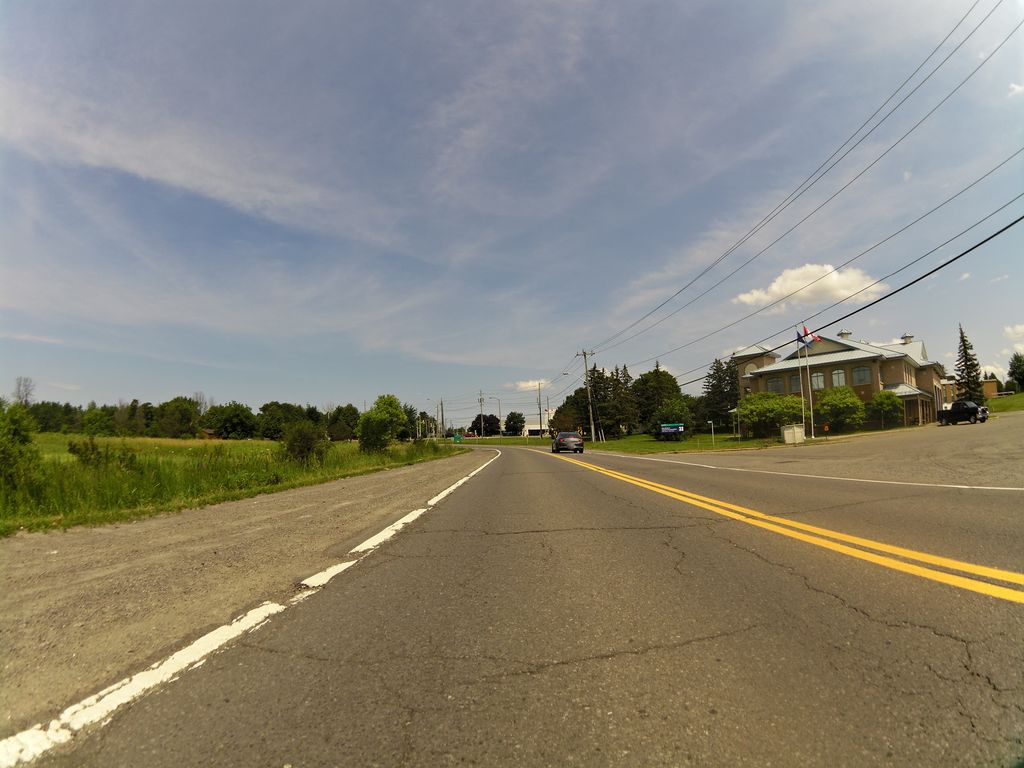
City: ottawa-gatineau